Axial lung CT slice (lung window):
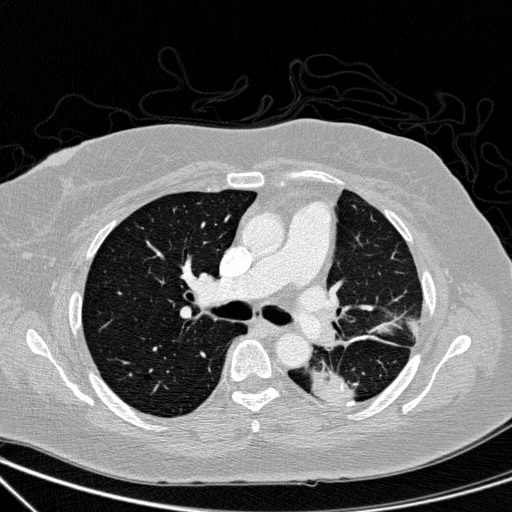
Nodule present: no